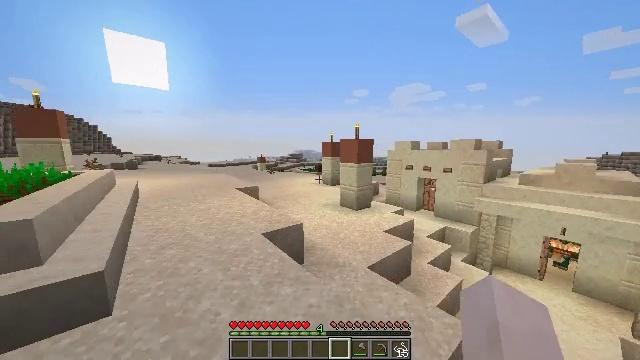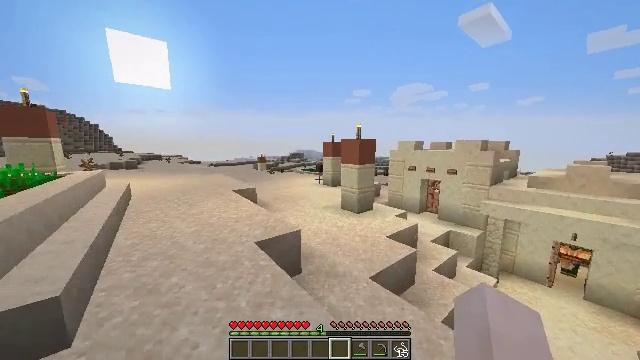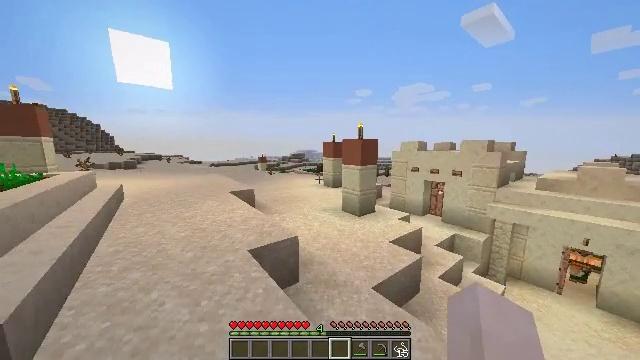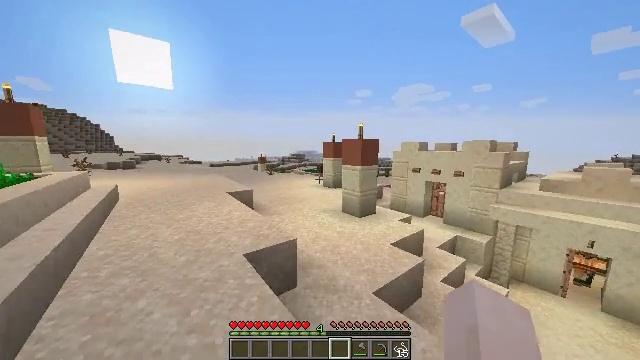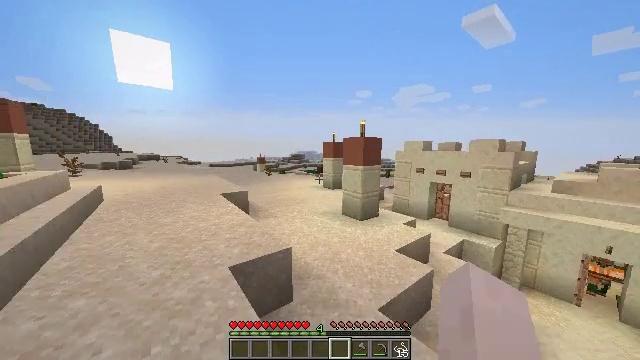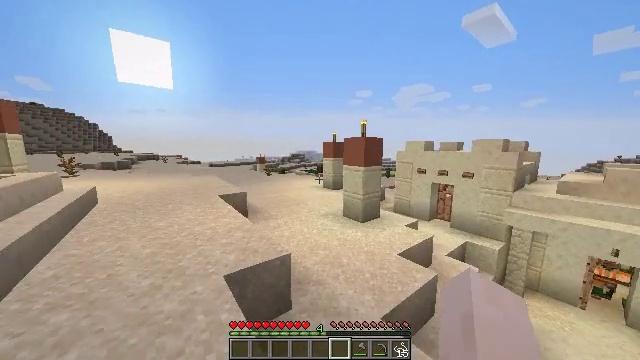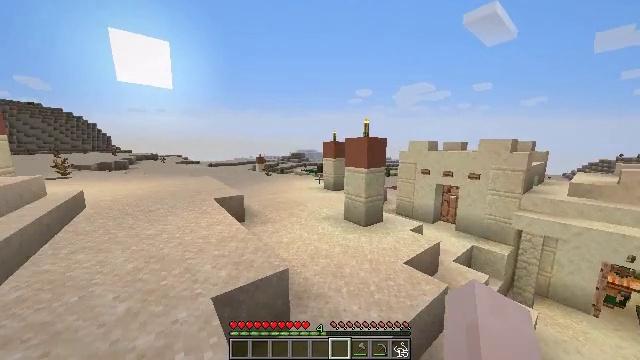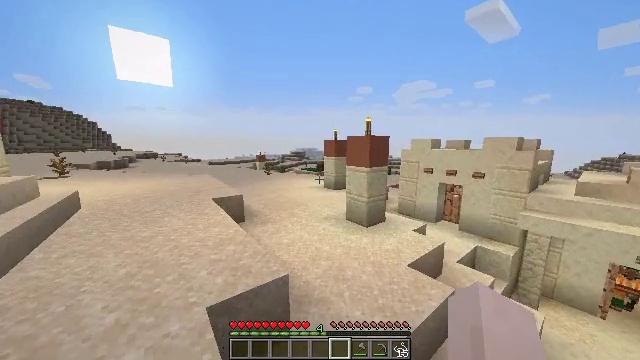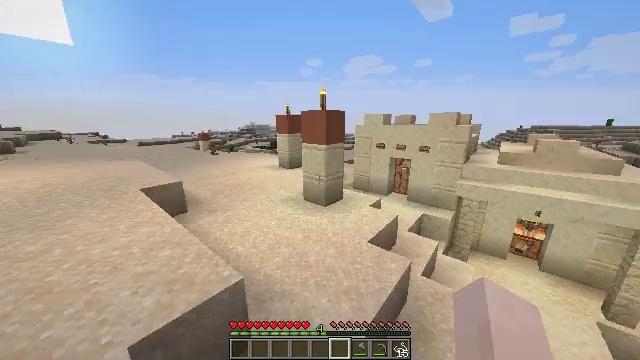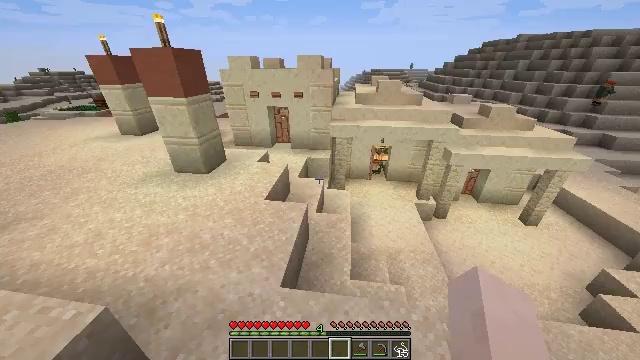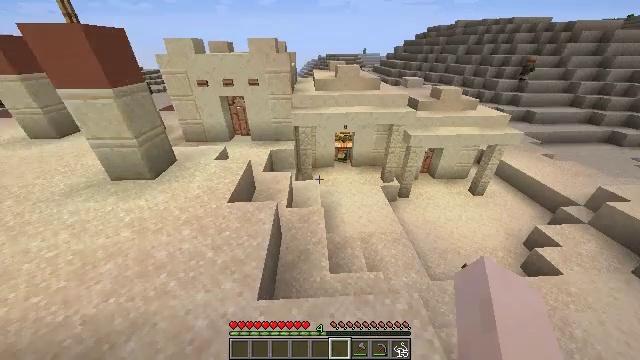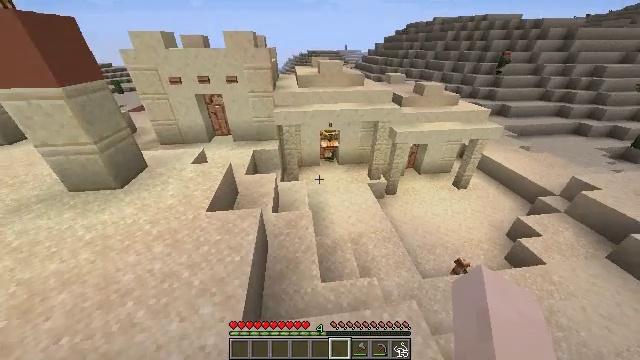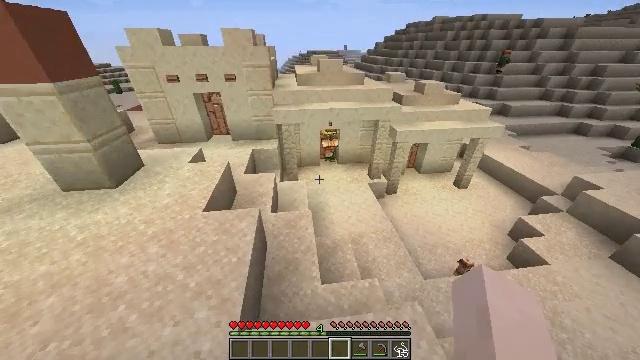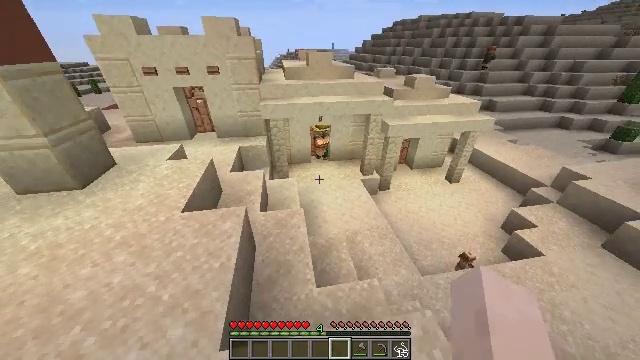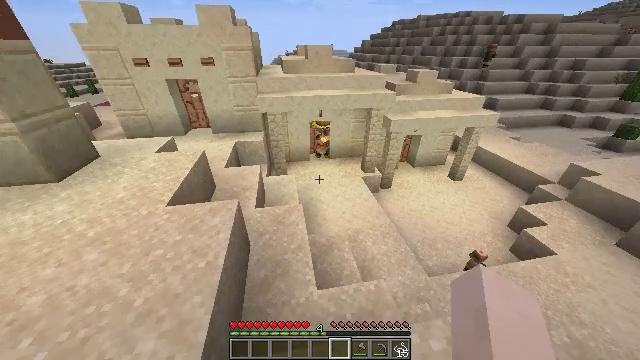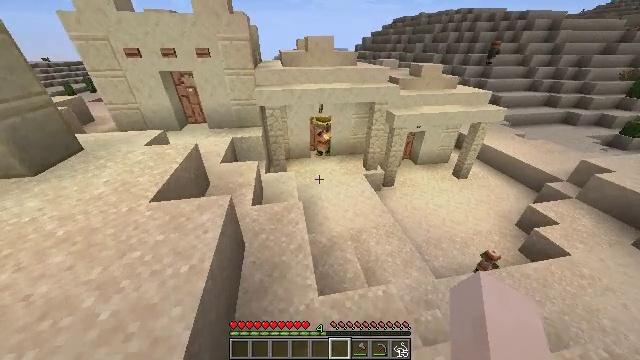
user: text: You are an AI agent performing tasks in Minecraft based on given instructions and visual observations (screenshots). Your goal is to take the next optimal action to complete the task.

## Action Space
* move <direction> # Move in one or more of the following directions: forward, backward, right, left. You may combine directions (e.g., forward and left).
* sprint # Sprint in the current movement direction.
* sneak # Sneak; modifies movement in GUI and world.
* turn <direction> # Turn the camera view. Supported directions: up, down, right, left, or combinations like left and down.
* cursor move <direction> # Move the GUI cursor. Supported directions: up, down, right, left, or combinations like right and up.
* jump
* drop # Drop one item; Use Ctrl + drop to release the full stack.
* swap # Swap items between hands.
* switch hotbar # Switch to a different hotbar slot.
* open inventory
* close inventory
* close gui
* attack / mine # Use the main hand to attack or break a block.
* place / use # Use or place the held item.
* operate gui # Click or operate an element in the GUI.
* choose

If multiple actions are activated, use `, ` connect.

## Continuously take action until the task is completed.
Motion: motion action
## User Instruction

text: Hunt a rabbit.
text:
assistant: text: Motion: move forward
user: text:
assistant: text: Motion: move forward
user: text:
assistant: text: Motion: move forward
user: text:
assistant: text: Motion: move forward
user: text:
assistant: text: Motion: move forward
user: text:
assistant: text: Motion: move forward
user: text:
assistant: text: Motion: move forward
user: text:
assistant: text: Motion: move forward, turn right and down
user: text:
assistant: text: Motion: move forward, turn right and down
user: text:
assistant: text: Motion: move forward, turn right and down
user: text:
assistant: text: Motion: move forward, turn right
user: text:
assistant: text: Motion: move forward
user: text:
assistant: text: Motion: move forward, turn right
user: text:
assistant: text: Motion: move forward
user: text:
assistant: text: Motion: move forward
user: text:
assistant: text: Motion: move forward
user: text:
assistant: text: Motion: move forward
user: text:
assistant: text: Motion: move forward
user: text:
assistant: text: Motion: move forward
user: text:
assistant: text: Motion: move forward, turn right
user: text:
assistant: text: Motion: move forward
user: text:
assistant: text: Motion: move forward, turn left
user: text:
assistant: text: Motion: move forward
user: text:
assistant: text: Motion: move forward and move left, turn left and up
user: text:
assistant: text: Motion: move forward and move left, turn left and up
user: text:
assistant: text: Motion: move forward and move left, turn left and up
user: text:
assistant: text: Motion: move forward and move left, turn left and up
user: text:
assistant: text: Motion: move forward and move left, turn left and up
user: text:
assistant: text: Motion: move forward, turn up
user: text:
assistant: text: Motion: move forward